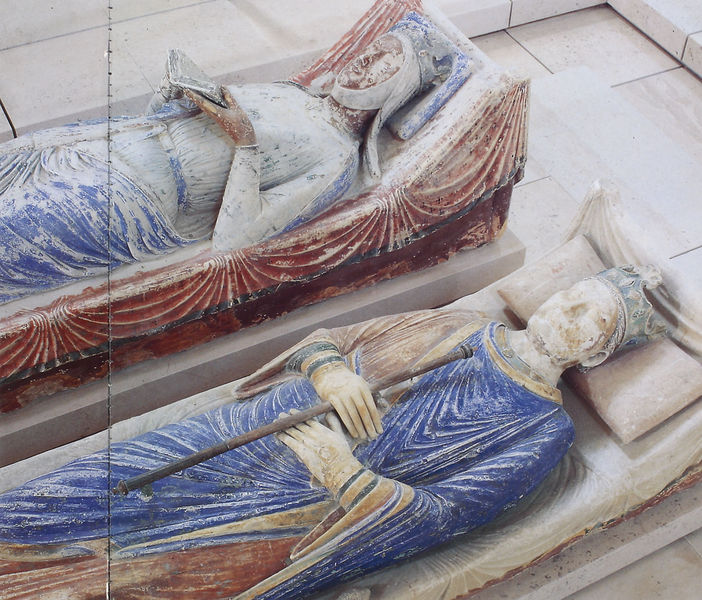
Titel: Gisants der Plantagenets
Standort: Fontevrault (EU - F)
Schlagwörter: blau, mann, weiß, braun, frau, marmor, rot, beige, alt, falten, stein, tod, tot, kirche, gewand, mantel, adel, paar, krone, skulptur, stab, figuren, bischof, kissen, bett, buch, linie, herrscher, kachel, ehepaar, skulpturen, gruft, sarg, grab, mittelalter, könige, fließen, farbigkeit, grabmal, kronen, sarkophag, attribute, starb, grabstätten, effigie, tod#